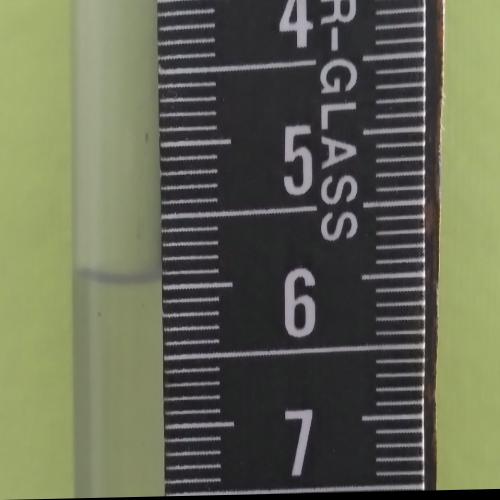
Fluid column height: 5.9 cm